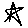
Label: star